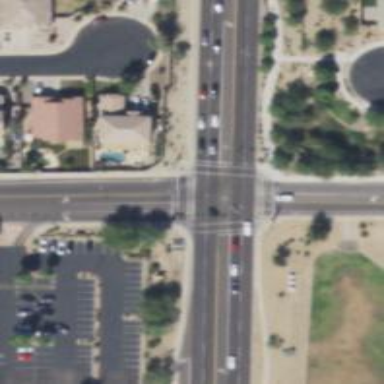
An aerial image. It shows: Solid stop line on the road marking.